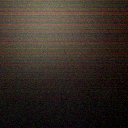
Screen state: off